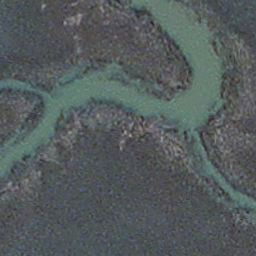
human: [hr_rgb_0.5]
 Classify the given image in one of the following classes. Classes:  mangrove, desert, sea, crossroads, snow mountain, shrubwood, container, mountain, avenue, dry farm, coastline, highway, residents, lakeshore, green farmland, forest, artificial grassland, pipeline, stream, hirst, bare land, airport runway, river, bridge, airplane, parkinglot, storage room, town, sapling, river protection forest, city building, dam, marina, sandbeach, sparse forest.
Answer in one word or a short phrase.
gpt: stream